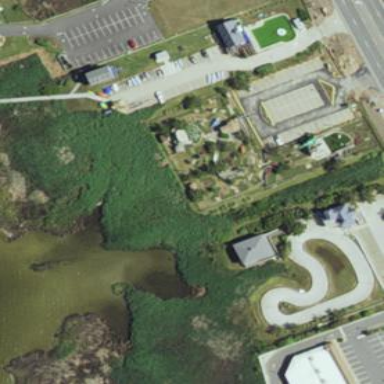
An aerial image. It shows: Miniature golf course.